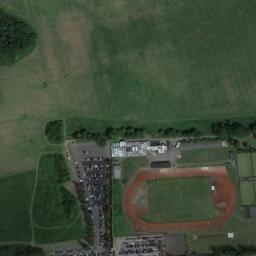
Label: ground_track_field